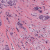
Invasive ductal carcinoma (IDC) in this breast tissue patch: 1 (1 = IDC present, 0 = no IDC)